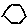
Label: hexagon